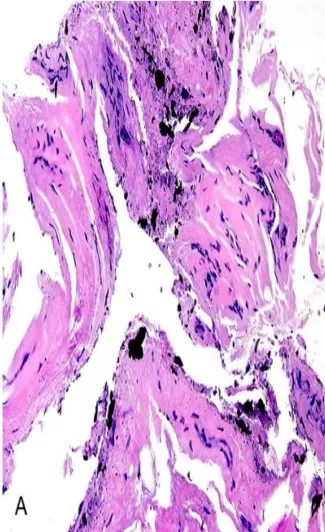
Case 2: Hematoxylin & eosin (H&E) stained section containing. Pausicellular fibrous tissue, and ,scattered black fragments.
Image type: pathology (h&e)